Question: Given some known input values and observed outputs, determine how many possible combinations exist for the unknown inputs that would produce the same outputs.
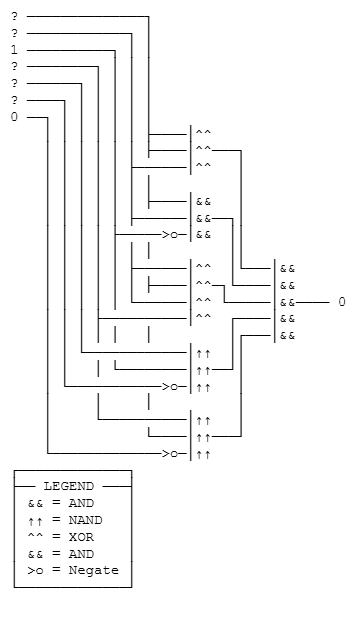
Answer: 28